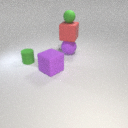
large red rubber cube above large purple rubber sphere